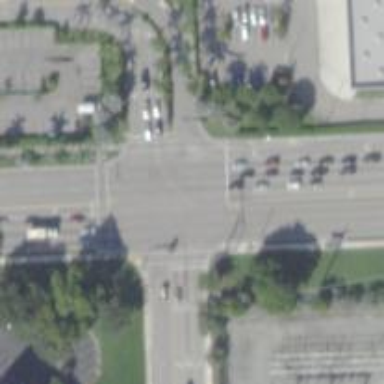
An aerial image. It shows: Asphalt footway with uncontrolled crossing marked by lines.